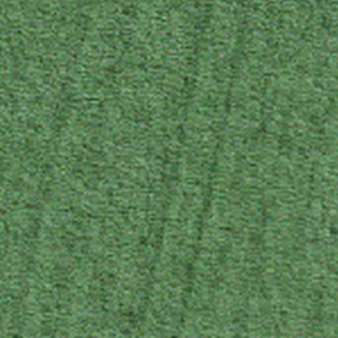
Label: other